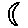
Label: moon